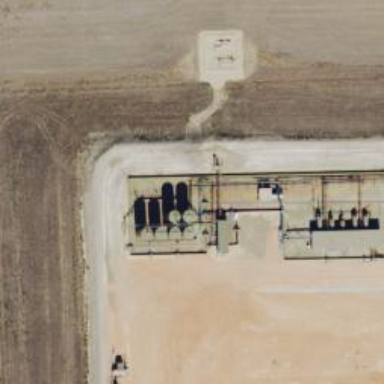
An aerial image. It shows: Storage tank that is man-made.